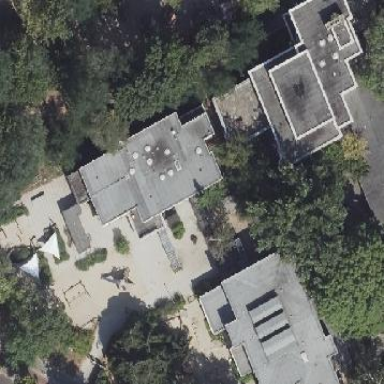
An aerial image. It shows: Kindergarten.